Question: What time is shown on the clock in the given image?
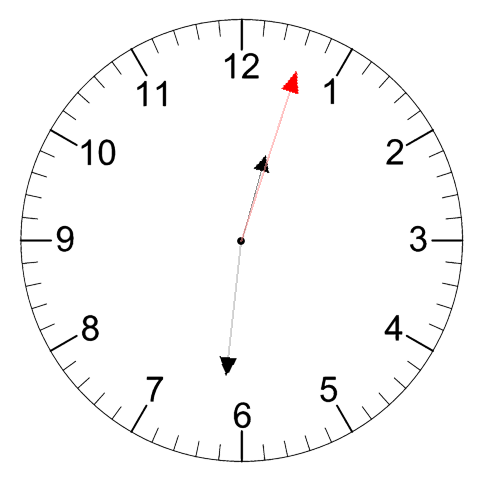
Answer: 12:31:03